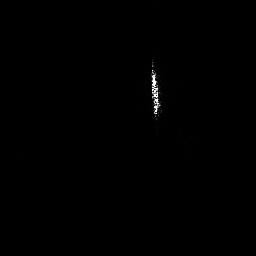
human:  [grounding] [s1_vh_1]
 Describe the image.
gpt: In the satellite image, there is  <ref>1 medium ship </ref> <box>[[57, 23, 62, 45, 0]]</box> located at center.